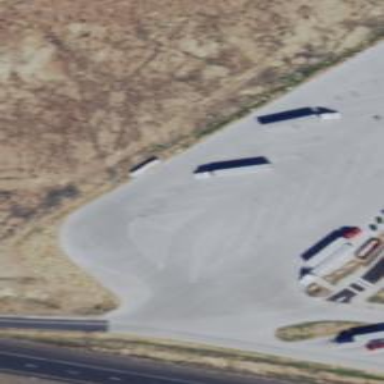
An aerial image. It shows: Parking area with surface parking for both tourist buses and caravans.